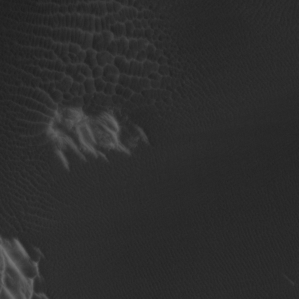
Label: non_frost